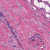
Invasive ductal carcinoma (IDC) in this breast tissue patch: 0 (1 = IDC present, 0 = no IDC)